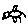
Label: bird